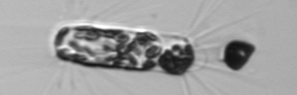
Label: Corethron_hystrix